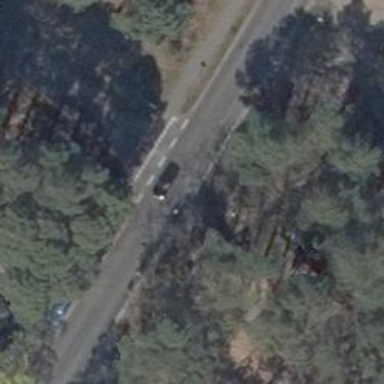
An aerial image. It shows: Road with "give way" sign.